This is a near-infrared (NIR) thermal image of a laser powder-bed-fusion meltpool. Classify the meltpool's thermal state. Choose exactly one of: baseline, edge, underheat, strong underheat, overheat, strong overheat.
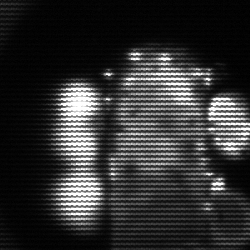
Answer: strong underheat